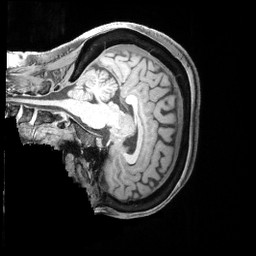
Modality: T1w
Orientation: sagittal
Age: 66
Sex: female